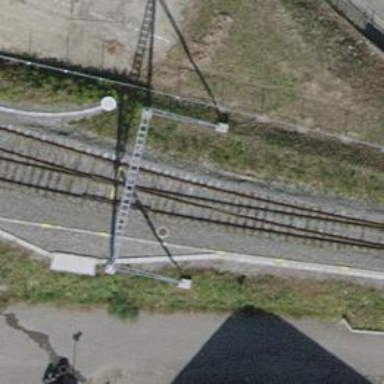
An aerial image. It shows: Railway yard with one track in service.